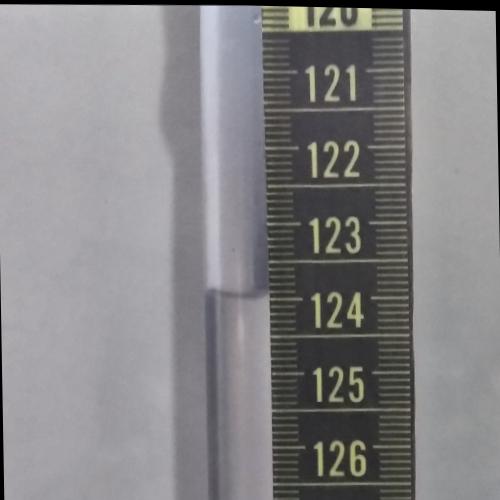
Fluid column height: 124.0 cm